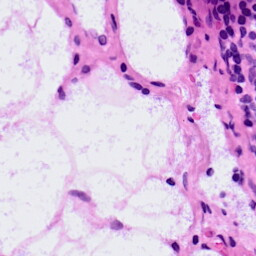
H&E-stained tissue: LymphNode